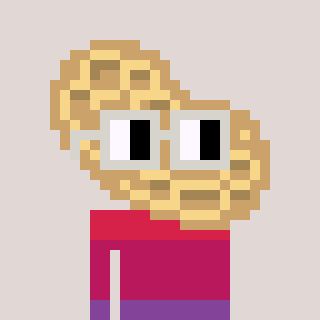
a pixel art character with square light gray glasses, a peanut-shaped head and a gold-colored body on a warm background